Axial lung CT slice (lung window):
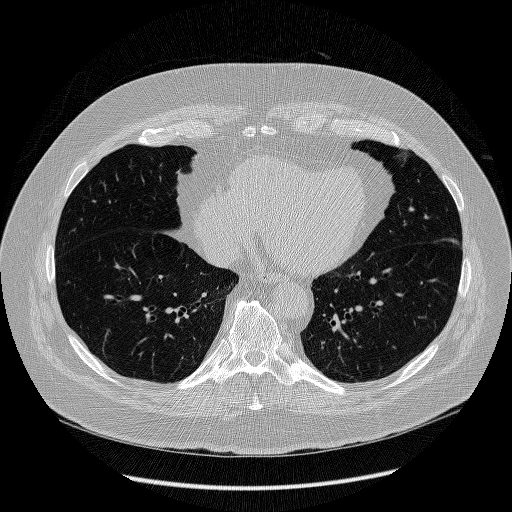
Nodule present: no